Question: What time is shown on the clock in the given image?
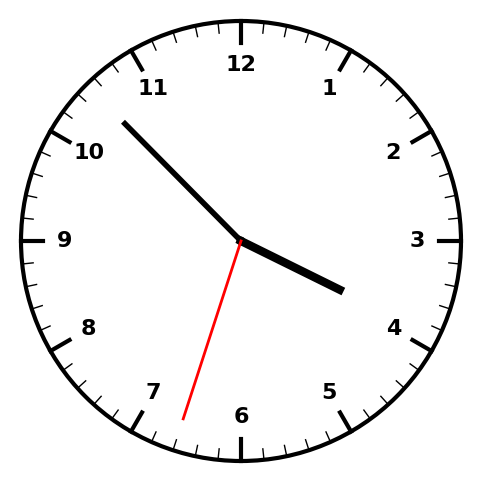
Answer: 03:52:33